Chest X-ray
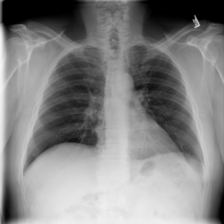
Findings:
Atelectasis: negative
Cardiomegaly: negative
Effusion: negative
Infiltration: negative
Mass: negative
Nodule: negative
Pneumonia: negative
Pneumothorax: negative
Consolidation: negative
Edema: negative
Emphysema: negative
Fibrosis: negative
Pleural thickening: negative
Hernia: negative